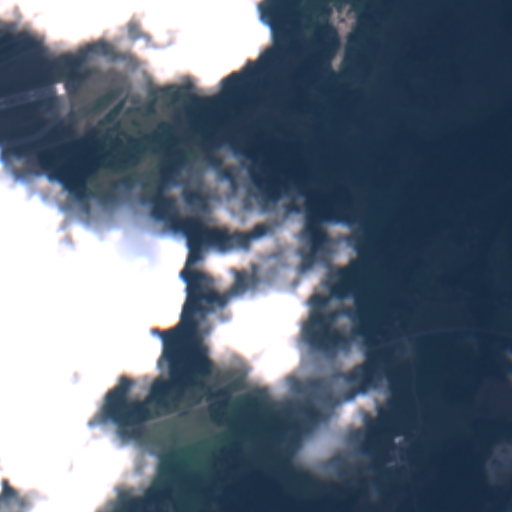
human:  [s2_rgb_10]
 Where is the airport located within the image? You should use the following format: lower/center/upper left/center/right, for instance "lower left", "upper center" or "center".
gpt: The airport is located in the left of the image.
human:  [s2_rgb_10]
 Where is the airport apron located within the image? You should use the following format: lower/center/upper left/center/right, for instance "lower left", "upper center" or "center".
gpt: The airport apron is located in the upper left of the image.
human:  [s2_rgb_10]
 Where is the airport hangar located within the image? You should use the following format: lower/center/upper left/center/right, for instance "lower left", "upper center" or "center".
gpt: The airport hangar is located in the center left of the image.
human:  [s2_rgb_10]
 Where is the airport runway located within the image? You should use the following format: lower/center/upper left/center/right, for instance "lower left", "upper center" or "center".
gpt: The airport runway is located in the upper left of the image.
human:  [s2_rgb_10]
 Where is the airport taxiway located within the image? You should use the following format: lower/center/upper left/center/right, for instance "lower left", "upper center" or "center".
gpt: The airport taxiway is located in the upper left of the image.
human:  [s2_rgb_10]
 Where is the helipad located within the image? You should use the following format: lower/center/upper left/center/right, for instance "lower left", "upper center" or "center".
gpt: The helipad is located in the center left of the image.
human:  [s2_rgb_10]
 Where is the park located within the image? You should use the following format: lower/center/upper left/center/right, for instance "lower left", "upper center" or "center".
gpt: The park is located in the upper left of the image.
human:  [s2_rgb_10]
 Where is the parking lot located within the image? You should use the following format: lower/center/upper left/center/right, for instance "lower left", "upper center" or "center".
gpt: The parking lot is located in the center left of the image.
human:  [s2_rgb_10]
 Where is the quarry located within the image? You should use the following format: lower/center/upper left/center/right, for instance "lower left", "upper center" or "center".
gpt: The quarry is located in the lower right of the image.
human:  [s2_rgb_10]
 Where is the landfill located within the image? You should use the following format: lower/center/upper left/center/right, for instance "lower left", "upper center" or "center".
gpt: There is no landfill in the image.